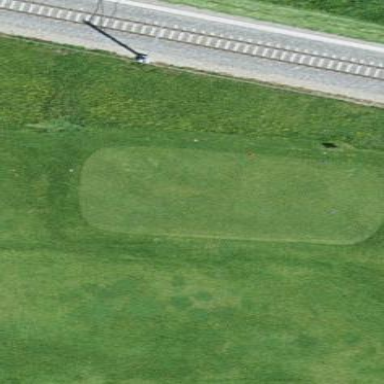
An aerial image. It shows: Grass area designated as golf tee.